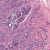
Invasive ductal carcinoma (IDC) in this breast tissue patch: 1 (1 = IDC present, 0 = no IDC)